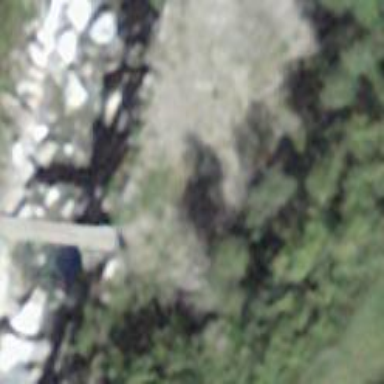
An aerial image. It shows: Path on bridge.